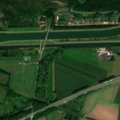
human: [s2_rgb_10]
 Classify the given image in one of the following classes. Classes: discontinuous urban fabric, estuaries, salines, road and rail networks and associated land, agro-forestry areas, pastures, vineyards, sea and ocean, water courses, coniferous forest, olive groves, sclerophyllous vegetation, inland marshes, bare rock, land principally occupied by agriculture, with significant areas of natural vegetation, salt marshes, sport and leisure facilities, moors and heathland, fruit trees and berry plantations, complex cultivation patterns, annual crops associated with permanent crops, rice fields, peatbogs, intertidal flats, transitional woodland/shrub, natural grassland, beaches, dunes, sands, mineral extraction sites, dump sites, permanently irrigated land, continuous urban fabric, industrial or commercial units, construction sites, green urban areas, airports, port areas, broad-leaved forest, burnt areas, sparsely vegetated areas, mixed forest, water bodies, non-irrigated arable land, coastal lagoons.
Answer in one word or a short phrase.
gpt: non-irrigated arable land, pastures, complex cultivation patterns, broad-leaved forest, transitional woodland/shrub, water courses, water bodies